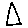
Label: triangle